Question: My html is:
'''
<html>
<body>
<div id="example">this is example</div>
</body>
<html>
'''
My css is:
'''
#example{text-decoration: line-through;color:#ccc;}
'''
 but I can't. Help me to do like this.
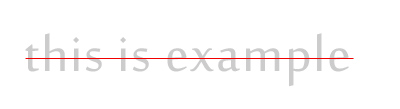
Answer: Color applies to the line through and text. You need to nest like.
'''
<span style="text-decoration: line-through; color: red;">
<span style="color: #CCC;">text with red linethrough and black text</span>
</span>
'''
Source: <URL>